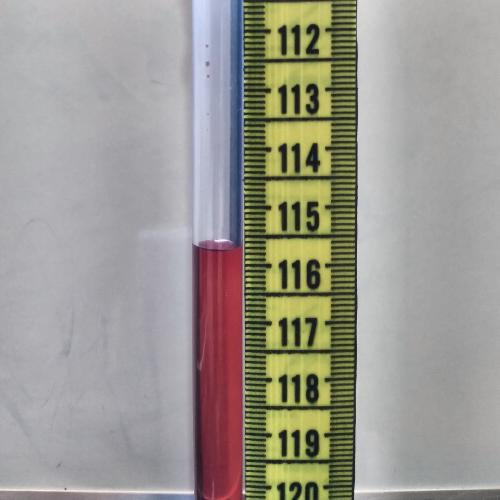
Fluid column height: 115.7 cm